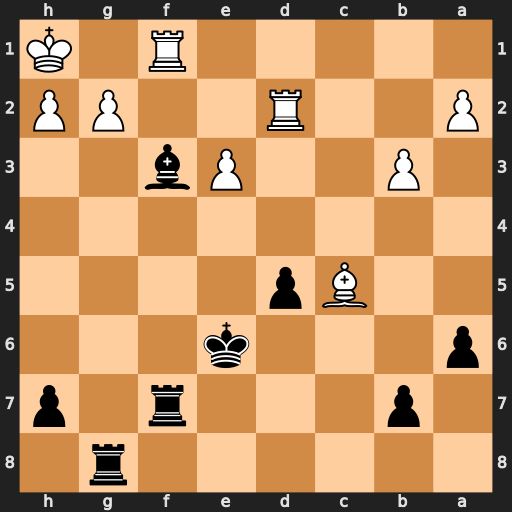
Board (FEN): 6r1/1p3r1p/p3k3/2Bp4/8/1P2Pb2/P2R2PP/5R1K
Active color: b
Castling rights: -
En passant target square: -
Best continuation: Bxg2+ Rxg2 Rxf1+ Rg1 Rgxg1#